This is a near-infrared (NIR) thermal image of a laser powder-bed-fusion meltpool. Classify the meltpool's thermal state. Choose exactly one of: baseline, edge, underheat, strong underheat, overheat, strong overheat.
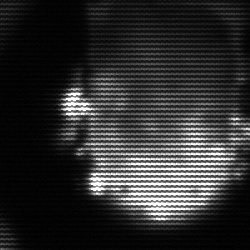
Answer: baseline